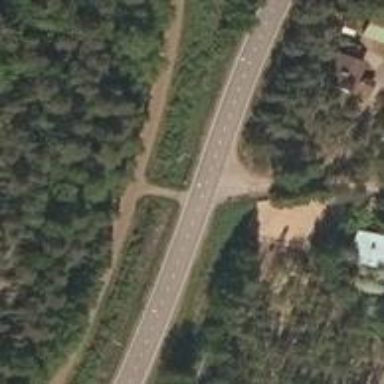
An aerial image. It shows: Cycleway.